Question: I would like to create a control that encapsulates the following controls:

I've recreated the HTML (excuse the ugly table usage until I clean it up with divs and CSS) like so in a control .ascx file:
'''
<%@ Control Language="VB" AutoEventWireup="false"
CodeFile="MultiLevelReportFilter.ascx.vb"
Inherits="controls.MultiLevelReportFilter" %>
<%@ Register TagPrefix="cc1" Namespace="UNLV.IAP.WebControls"
Assembly="DropDownCheckList" %>
<html xmlns="http://www.w3.org/1999/xhtml">
<head>
<meta name="generator" content=
"HTML Tidy for Linux/x86 (vers 25 March 2009), see www.w3.org" />
<title></title>
<style type="text/css">
/*<![CDATA[*/
tr.c2 {display: none;}
td.c1 {font-weight: bolder; color: Red; font-size: 10pt;}
/*]]>*/
</style>
</head>
<body>
<table width="98%" cellspacing="0" cellpadding="15" align="center">
<tr>
<td width="40%" valign="top">
<table width="600" cellspacing="0" cellpadding="4">
<tr>
<td colspan="2" class="txtLabel c1" align="center">Sales as of</td>
</tr>
<tr>
<td align="right" class="txtLabel" width="200">Period&nbsp;</td>
<td class="txtLabel" width="400"></td>
</tr>
<tr class="c2">
<td align="right" class="txtLabel" width="200">Year&nbsp;</td>
<td class="txtLabel" width="400">&nbsp; Month&nbsp;</td>
</tr>
<tr>
<td align="right" class="txtLabel" width="200">Accounts Filter&nbsp;</td>
<td></td>
</tr>
<tr>
<td align="right" class="txtLabel" width="200">Brands Filter&nbsp;</td>
<td></td>
</tr>
<tr id="Tr1" runat="server" visible="false">
<td align="right" valign="top" class="txtLabel" width="200">Business
Groups</td>
<td></td>
<td></td>
</tr>
<tr>
<td align="right" valign="top" class="txtLabel" width="200">Measurement</td>
<td>&nbsp;&nbsp; <span class="txtLabel">Display</span> &nbsp;&nbsp;</td>
<td></td>
</tr>
</table>
</td>
<td width="60%" valign="top">
<table width="200">
<tr>
<td width="20"><img src="/images/ico_graph1.gif" runat="server" id=
"iGenerate" /></td>
<td width="180">Generate&nbsp;Report</td>
</tr>
<tr>
<td width="20"><img src="/images/ico_print.gif" runat="server" id=
"iPrint" /></td>
<td width="180">Print</td>
</tr>
<tr>
<td width="20"><img src="/images/ico_excel.jpg" runat="server" id=
"iExport" /></td>
<td width="180">Export&nbsp;To&nbsp;Excel</td>
</tr>
</table>
</td>
</tr>
</table>
</body>
</html>
'''
My question is two-fold:
I've tried to register my control and reference it, but I'm missing the Assembly information. I can't seem to find any information on how to register the control in the Assembly:
'''
<%@ Register TagPrefix="cc1" Namespace="Controls.MultiLevelReportFilter"
Assembly="MultiLevelReportFilter" %>
'''
Visual studio reports errors on the line above because the Assembly is incorrect.
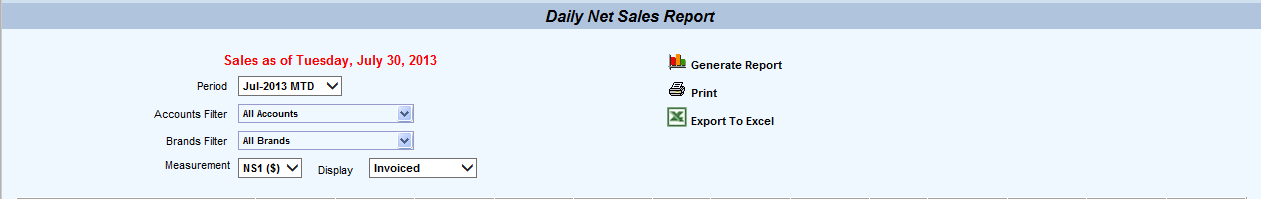
Answer: User controls are not custom server controls.
If you have your ascx in the same project just go into design mode and drag it onto the page where you want it.
If this is something you want to share across multiple projects in the same solution, Scott Gu wrote an article explaining how to <URL>.
If not, it is best that you <URL>.